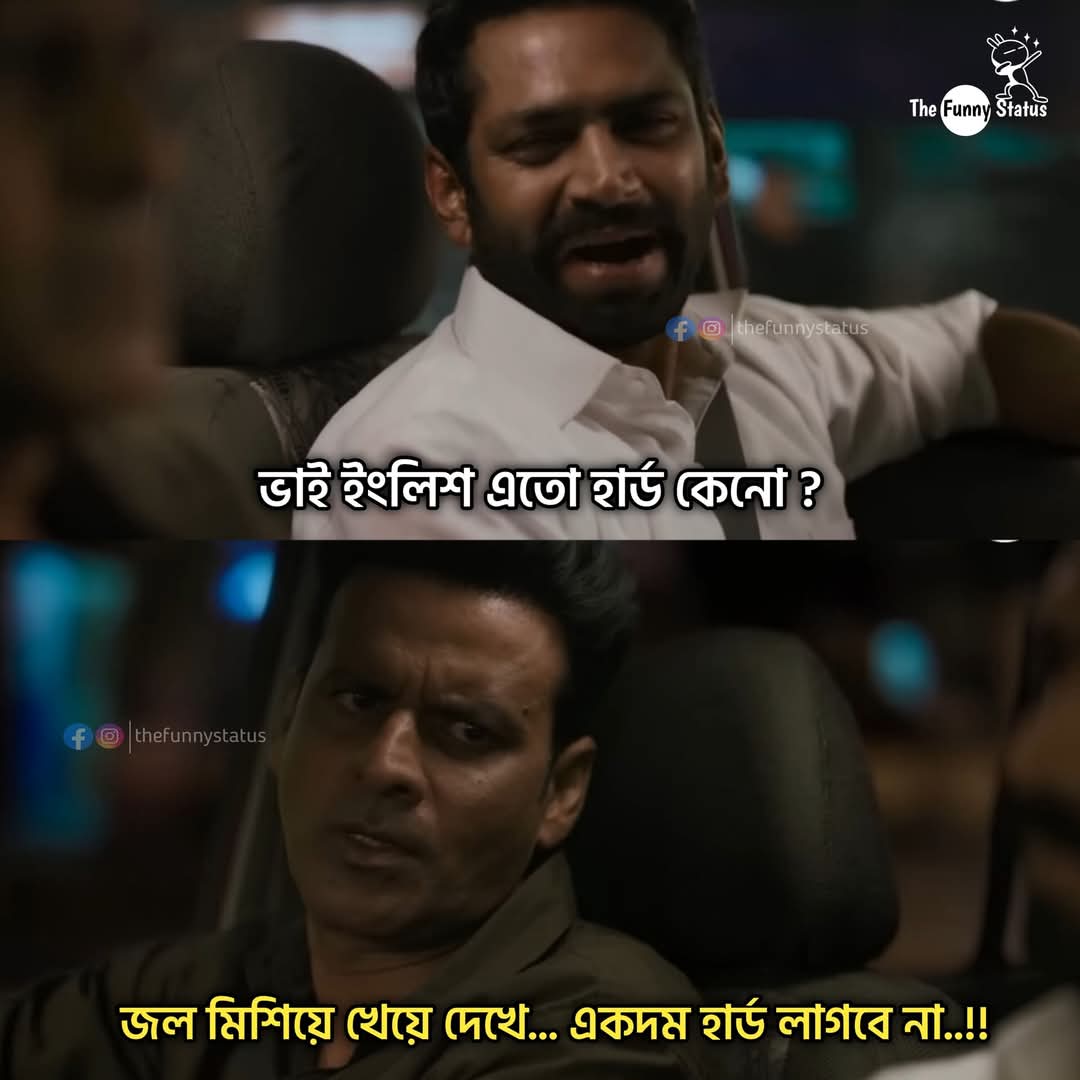
Text: ভাই ইংলিশ এতো হার্ড কেনো?
জল মিশিয়ে খেয়ে দেখে... একদম হার্ড লাগবে না..!!
Label: Non Hate